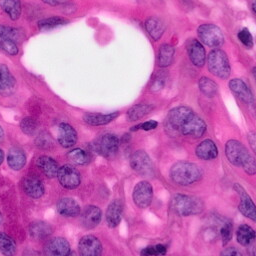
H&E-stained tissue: Pancreatic